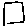
Label: square